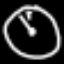
Label: clock